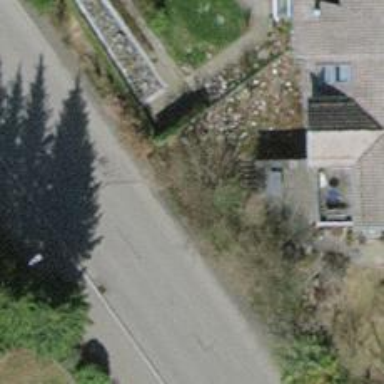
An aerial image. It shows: Urban tree adds touch of nature to the surroundings.